Question: '''
for ($key=0; $key < count($_POST['marks']); $key++) {
$from_marks = $_POST['from'][$key];
$get_marks = $_POST['marks'][$key];
//echo $from_marks." ";
if($get_marks > $from_marks){
// header("location: ../../pages/marks.php?over=err");
// break;
echo "Cant add more marks <br/>";
}
else{
echo $get_marks."<br/>";
$update_marks_query = $db->prepare(
"UPDATE sc_marks SET get_marks='"
.$get_marks
."' WHERE _sid='$sc_foreign_id' AND exam_type='$select_exam_type' ");
$update_marks_query -> execute();
}
}
'''
The issue is occurred when I execute the code, I got the last fetched value in each rows of the table.
Data result after update:

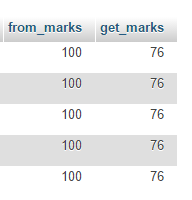
Answer: '''
<?php
include "./connection/config.php";
if(isset($_POST['btn_update_marks'])){
$sc_foreign_id = $_POST['sc_foreign_id'];
$select_exam_type = $_POST['select_exam_type'];
for($key=0; $key<count($_POST['marks']); $key++){
$from_marks = $_POST['from'][$key];
$get_marks = $_POST['marks'][$key];
echo $from_marks." ";
if($get_marks > $from_marks){
// header("location: ../../pages/marks.php?over=err");
// break;
echo "Marks Vadhu Chhe <br/>";
}
else{
echo $get_marks."<br/>";
$update_marks_query = $db->query("UPDATE sc_marks SET get_marks='".$get_marks."' WHERE _sid='$sc_foreign_id' AND exam_type='$select_exam_type' ");
}
// else{
// $update_marks_query = $db->prepare("UPDATE sc_marks SET get_marks='$get_marks' WHERE _sid='$sc_foreign_id' ");
// $update_done = $update_marks_query -> execute();
// }
}
// if($update_done){
// echo "Successfully Updated";
// header("location: ../../pages/marks.php?add-marks=yes");
// }
// else{
// echo "Error";
// header("location: ../../pages/marks.php?add-marks=error");
// }
}
?>
'''